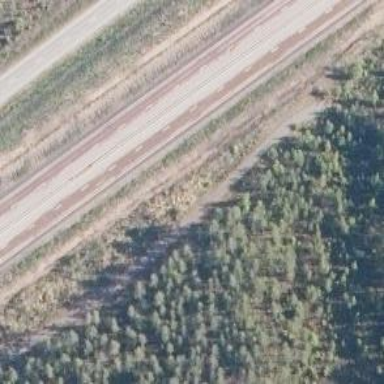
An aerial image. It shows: Trunk motorroad.